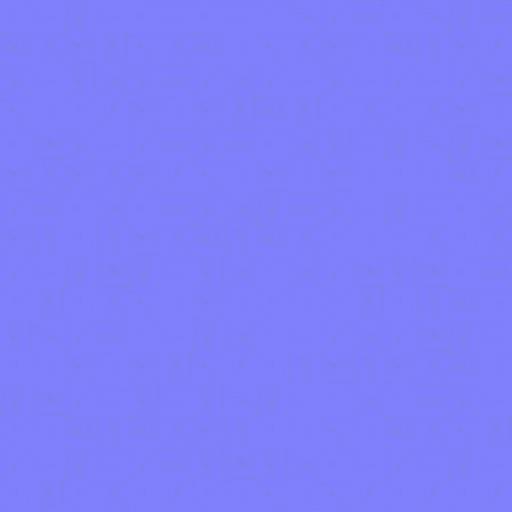
clean floor flooring parquet smooth wood wooden